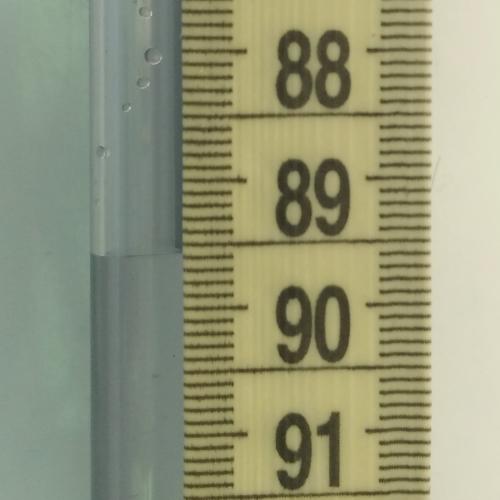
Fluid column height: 89.6 cm